Field crop: maize
Growth stage: 2
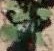
Species: chenopodium